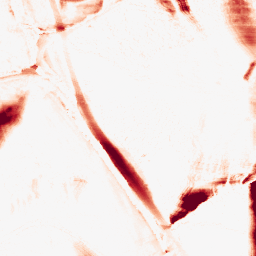
Category: morphological
Decomposition family: morphological_ellipse
Decomposition parameters: operation: opening
width: 10
height: 50
Upsampling method: regularized
Upsampling parameters: scale: 2
lambda_reg: 0.01
Upsampling scale: 2